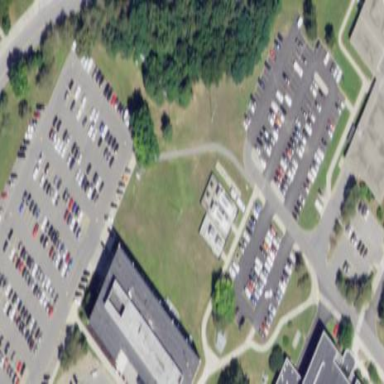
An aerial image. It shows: Parking area with surface.